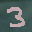
Label: 3